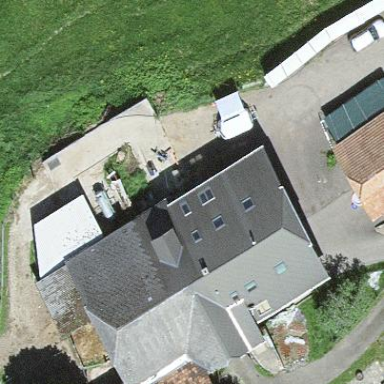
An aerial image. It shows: Farm building.